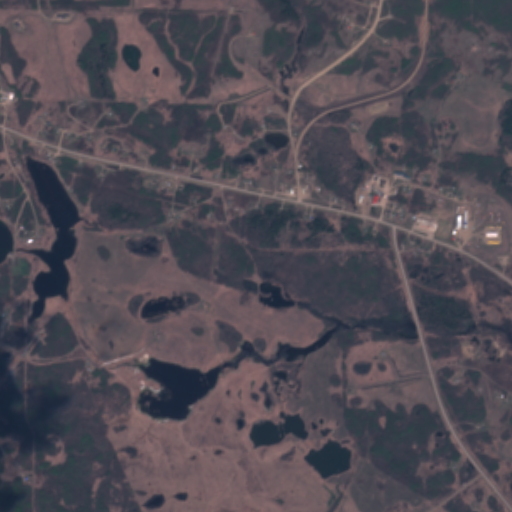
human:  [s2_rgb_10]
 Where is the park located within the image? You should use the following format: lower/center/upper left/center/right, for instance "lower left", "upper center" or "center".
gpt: The park is located in the upper center of the image.
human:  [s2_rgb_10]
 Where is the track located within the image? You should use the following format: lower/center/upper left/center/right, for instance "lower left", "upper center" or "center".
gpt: The track is located in the center right of the image.
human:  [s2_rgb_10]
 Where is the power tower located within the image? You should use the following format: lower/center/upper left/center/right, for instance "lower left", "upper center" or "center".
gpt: There is no power tower in the image.